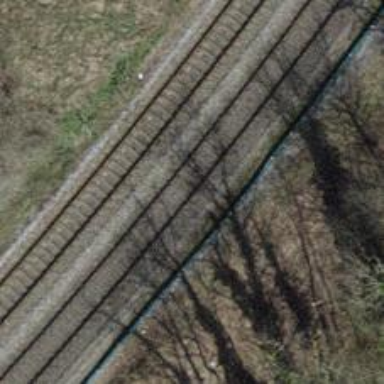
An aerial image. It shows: Railway milestone.